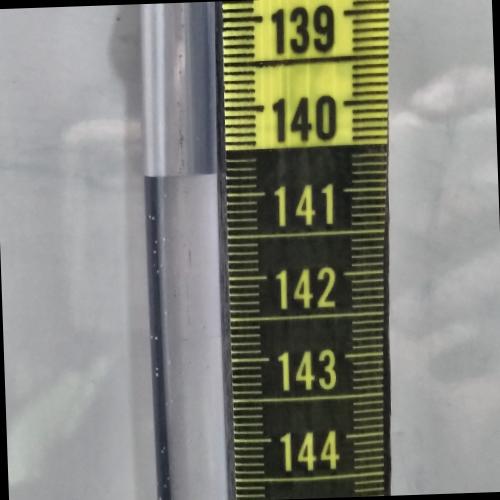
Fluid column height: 140.7 cm